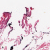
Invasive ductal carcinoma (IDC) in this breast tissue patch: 0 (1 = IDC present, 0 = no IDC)